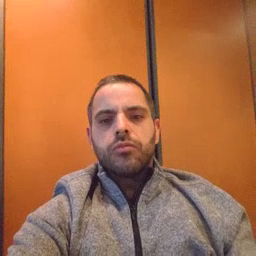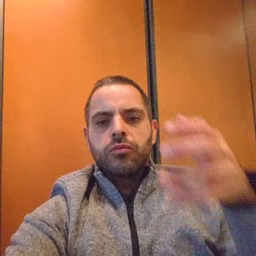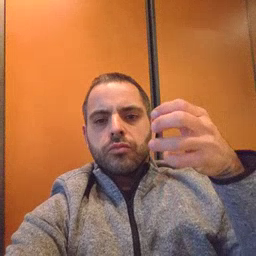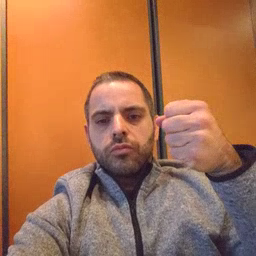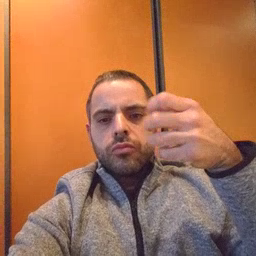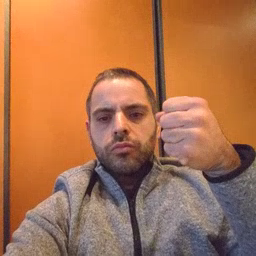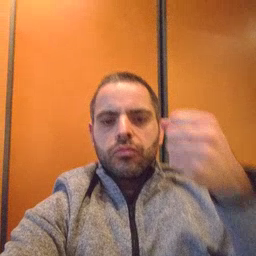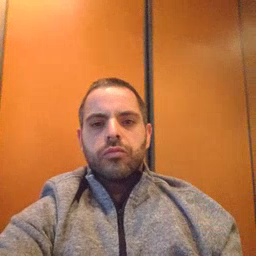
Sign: milk